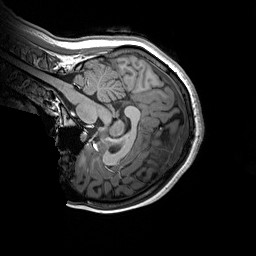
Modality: T1w
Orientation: sagittal
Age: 19
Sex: female
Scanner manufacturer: siemens
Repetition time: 2.2 s
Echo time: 0.00244 s